Question: I want to integrate some c code with Android so as first step I has to specify NDK path in node. But when I specify NDK path it gives error
I googled but could not find some solution. Am I missing some step.
and are in the same folder and SDK path working fine.
Please help
I have installed
- - - - - -
EDIt:
I just check the link and came to know that it could be GCC absent problem .How do I check that if its GCC problem or not , or How can I check if GCC is installed or not?
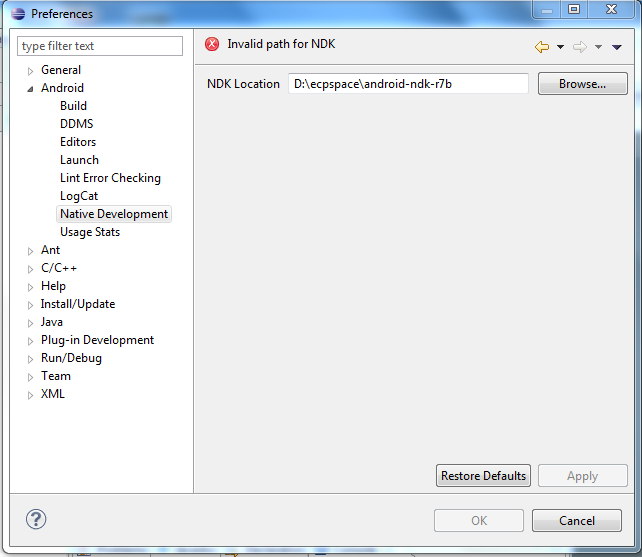
Answer: Mmm... weird error. Keep in mind that in order to use the NDK, the SDK should be working in perfect way before you start with the NDK, said that, I suggest you to try the following:
1- Be sure you have the pre-requisites:
- - -
2- Start from scratch again by deleting any NDK references such as the settings on eclipse, paths, folders, zips, etc.
3- Be sure you have updated to the latest Android SDK and ADT Tools. Using the Help->Check for Updates Menu in ECLIPSE and then be sure you have all the things are up to date on the Android SDK Manager.
4- I see a "D:/" on your question, so you're using a Windows PC... it must be a Windows XP (32-bit) or Vista (32- or 64-bit). Be sure to get the Windows version (http://dl.google.com/android/ndk/android-ndk-r7b-windows.zip), and when you have unzipped that ndk, rename the folder to "ndk". You can put it next to where your SDK's folder is, it should not matter.
5- Open Eclipse, and give it the path to the NDK, and see what happens.
Good luck!